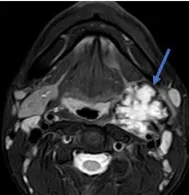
Axial T2WI-FS (B) showed heterogeneous hyperintense with a hypointense lobulated rim (blue arow).
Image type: radiology (mri)